Brain MRI, modality: ceT1
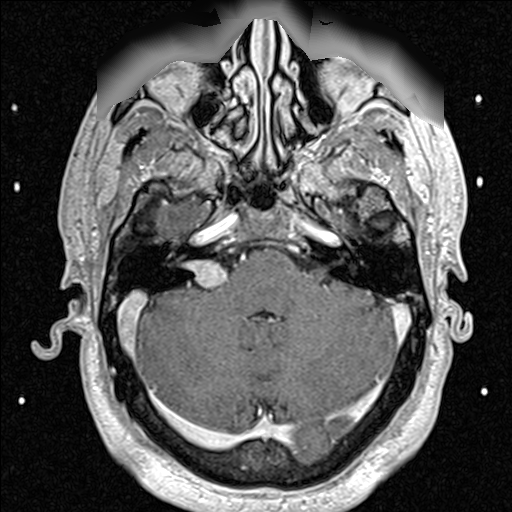